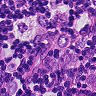
Metastatic tissue present: yes